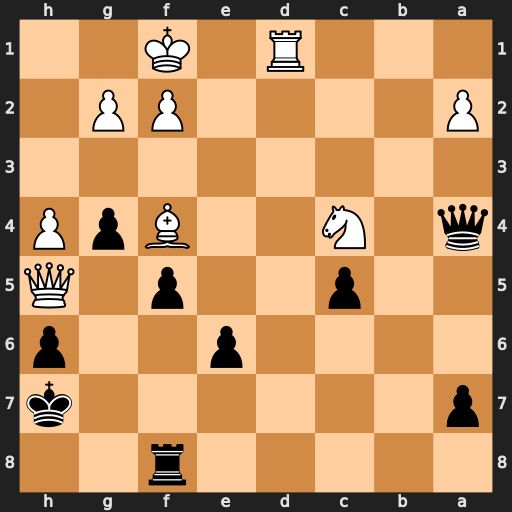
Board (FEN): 5r2/p6k/4p2p/2p2p1Q/q1N2BpP/8/P4PP1/3R1K2
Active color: b
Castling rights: -
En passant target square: -
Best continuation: Qxd1#